Field crop: tomato
Growth stage: 2
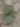
Species: solanum